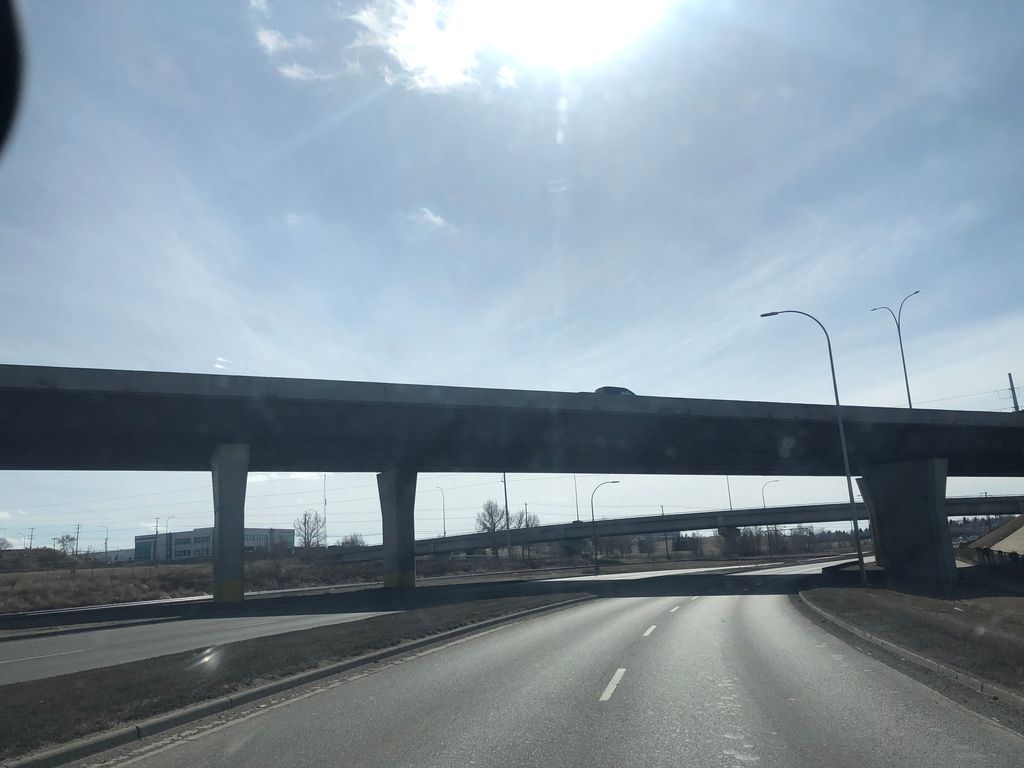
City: calgary